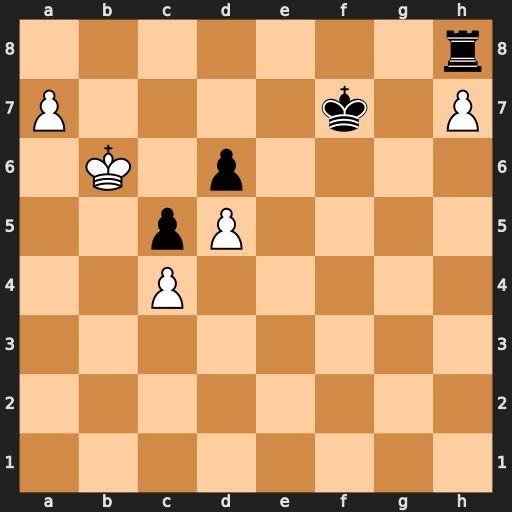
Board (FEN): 7r/P4k1P/1K1p4/2pP4/2P5/8/8/8
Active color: w
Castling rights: -
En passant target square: -
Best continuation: Kb7 Rxh7 a8=Q